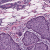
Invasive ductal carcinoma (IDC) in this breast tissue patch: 0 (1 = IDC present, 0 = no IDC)